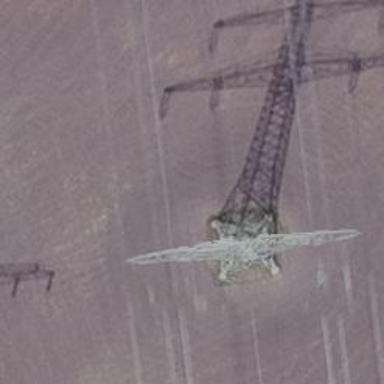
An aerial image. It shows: Power tower.